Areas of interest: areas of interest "Tongzhou Teenagers Activity Center"
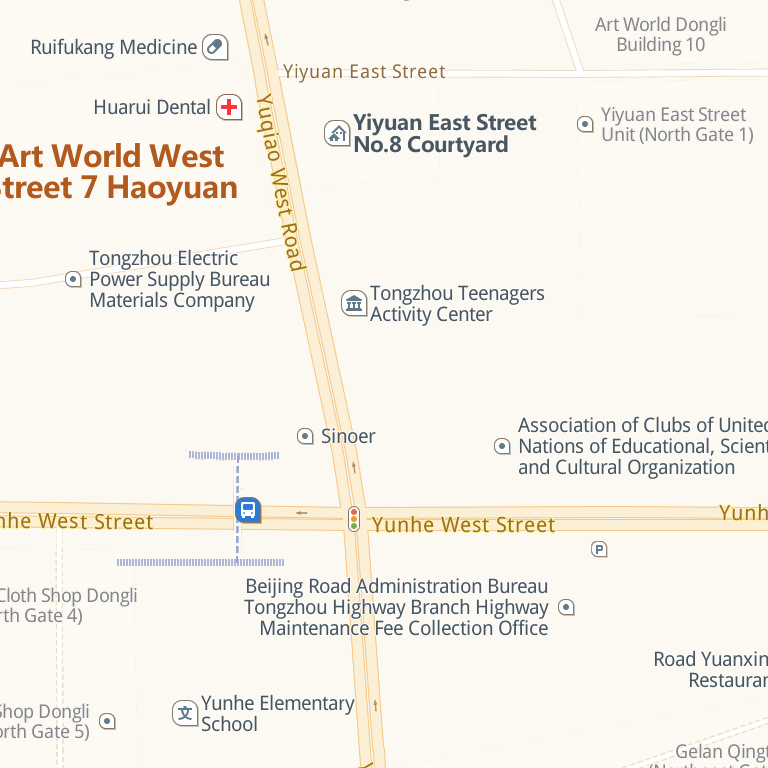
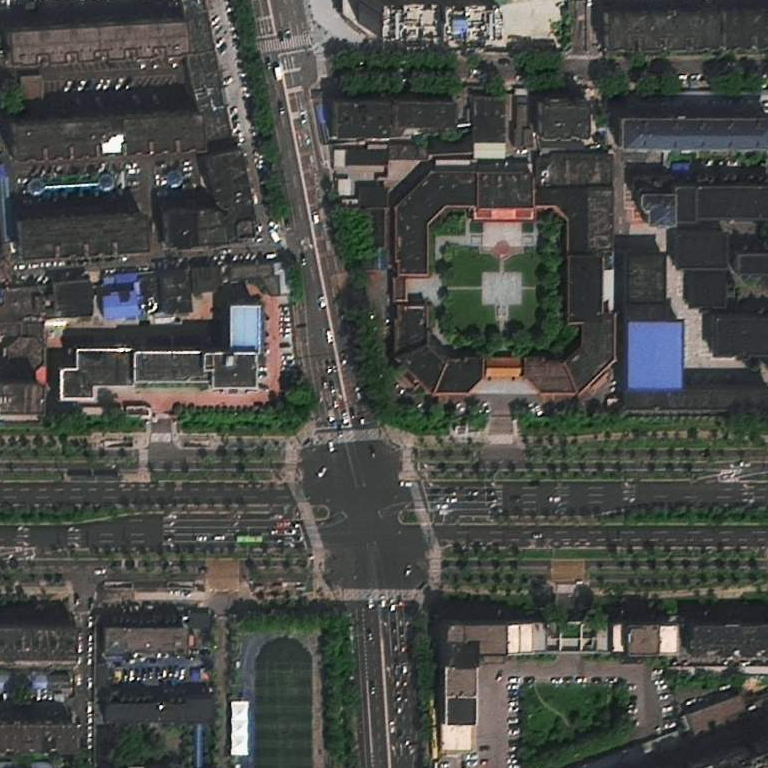